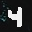
Label: 4